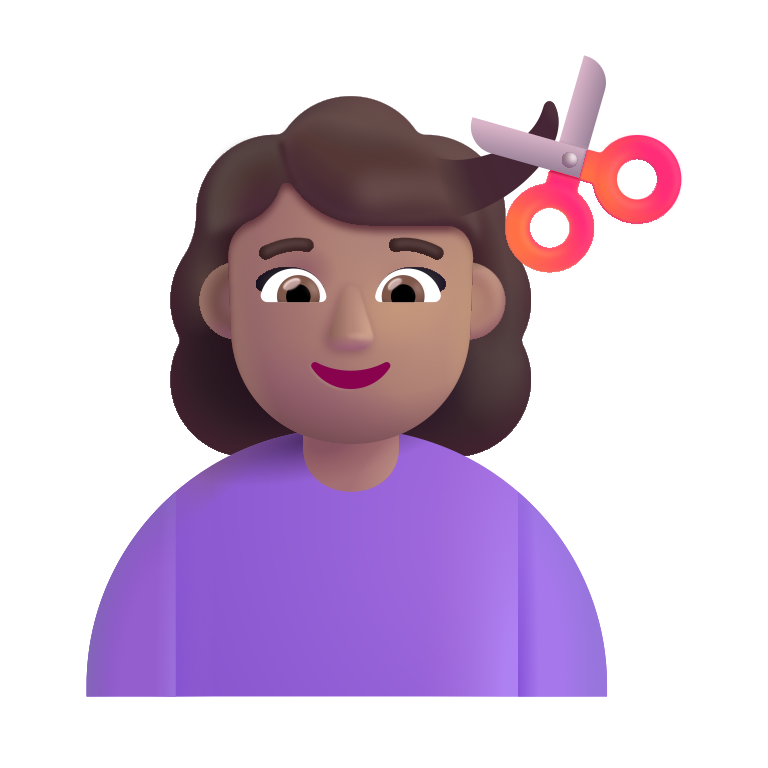
woman getting haircut color